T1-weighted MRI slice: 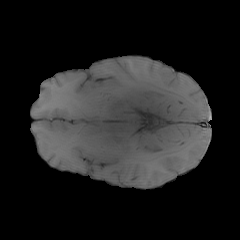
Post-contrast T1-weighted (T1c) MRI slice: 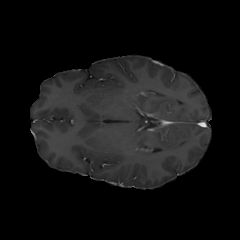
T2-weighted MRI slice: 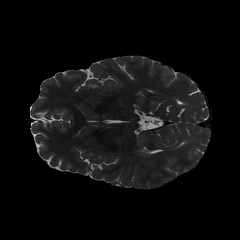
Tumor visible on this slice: yes